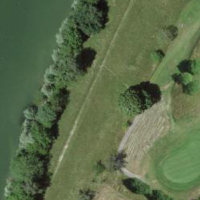
EUNIS habitat code: 53
Species observed at this site:
Primula veris
Populus tremula